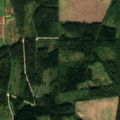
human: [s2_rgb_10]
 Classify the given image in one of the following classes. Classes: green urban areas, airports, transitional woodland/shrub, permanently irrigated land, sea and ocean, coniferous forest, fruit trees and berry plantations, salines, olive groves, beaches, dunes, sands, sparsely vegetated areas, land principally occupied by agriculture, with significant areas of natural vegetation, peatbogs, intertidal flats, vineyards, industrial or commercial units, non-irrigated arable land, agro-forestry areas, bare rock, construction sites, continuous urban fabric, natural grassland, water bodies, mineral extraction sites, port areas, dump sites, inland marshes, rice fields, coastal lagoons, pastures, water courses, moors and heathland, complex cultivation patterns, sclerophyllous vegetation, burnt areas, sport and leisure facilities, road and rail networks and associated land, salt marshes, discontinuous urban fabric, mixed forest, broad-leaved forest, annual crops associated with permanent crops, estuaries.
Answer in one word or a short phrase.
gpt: non-irrigated arable land, complex cultivation patterns, coniferous forest, mixed forest, transitional woodland/shrub